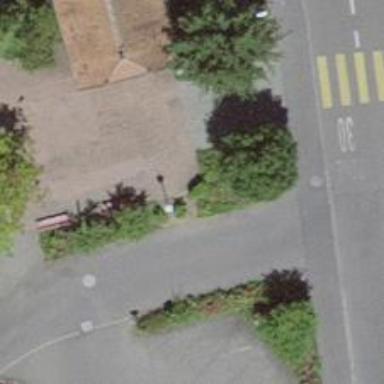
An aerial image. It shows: Bench.